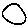
Label: moon